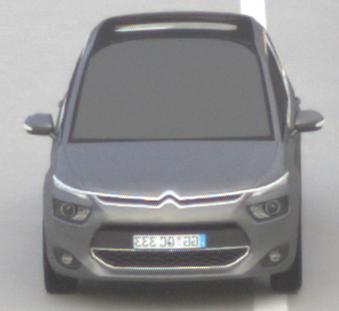
Make: Citroen
Model: Grand C4 Picasso VTi 120
Detailed model: Grand C4 Picasso (II)
Model produced from: 2013/10
Model produced until: 2015/02
Doors: 5
Color: gray
Road condition: dry road
Daytime: morning or afternoon
Contrast: low contrast